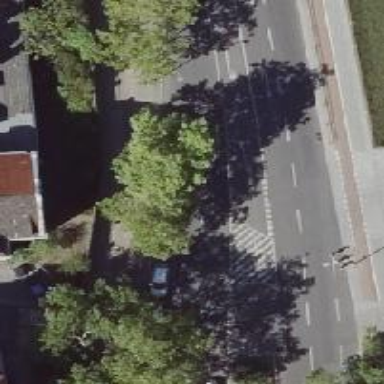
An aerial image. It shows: Secondary road with asphalt surface. There are sidewalks on both sides and cycle track.